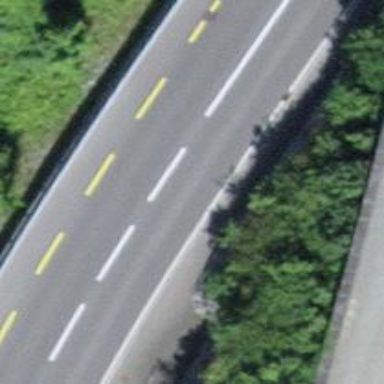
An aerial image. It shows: Primary highway with designated cycle lane on the left.